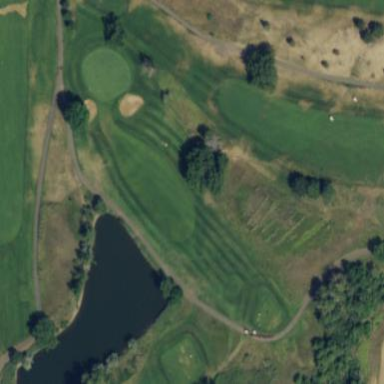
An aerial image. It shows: Picturesque scene of golf course with lateral water hazard.